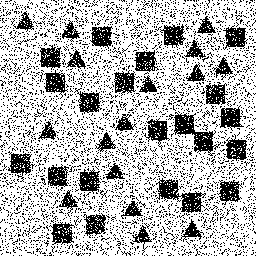
Squares: 22
Triangles: 16
Stars: 0
Total shapes: 38